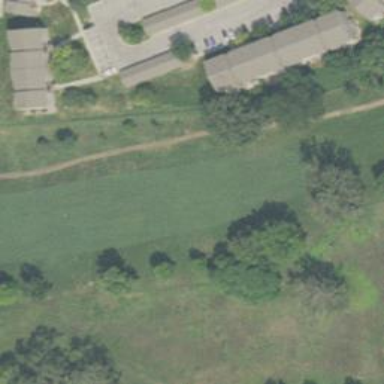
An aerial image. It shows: High-quality path for golf carts on grade 1 tracktype.